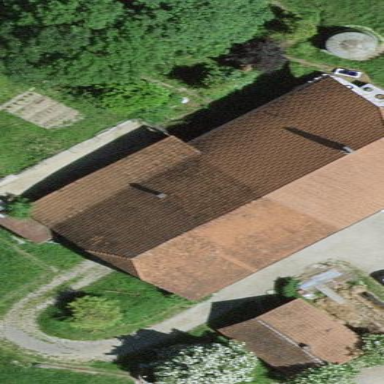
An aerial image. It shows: Farm building.